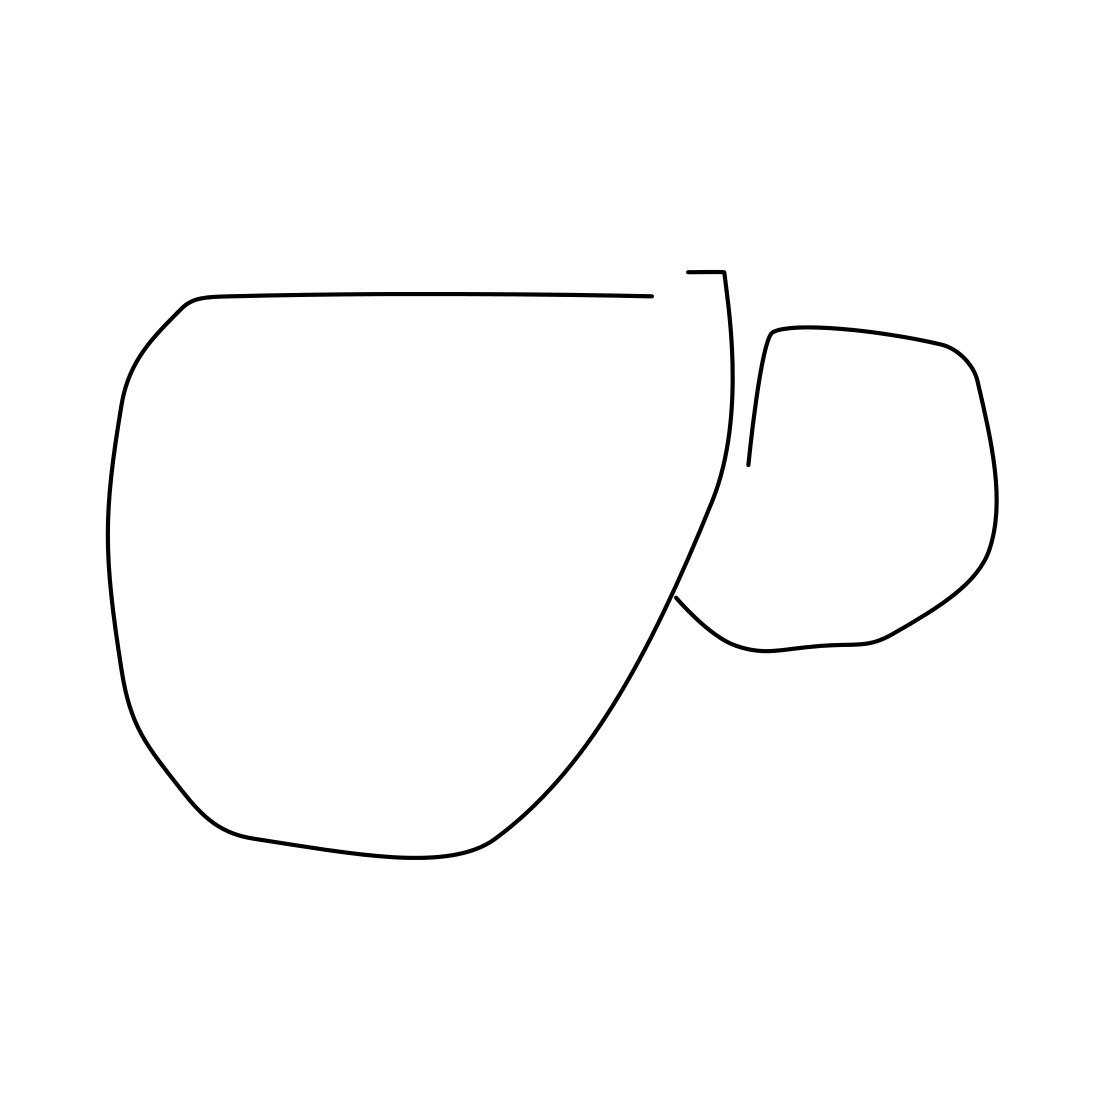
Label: cup